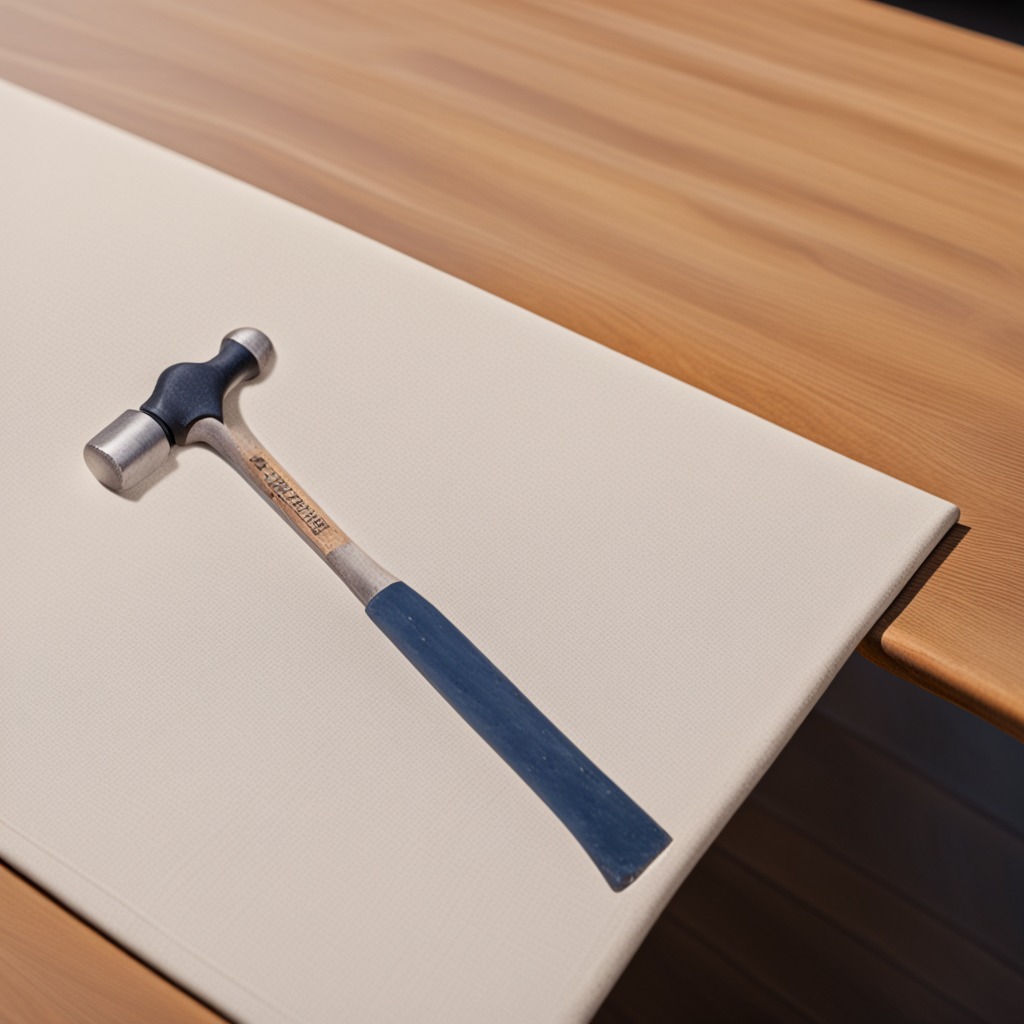
A hammer lies on the wooden table in the outdoor workshop.